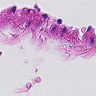
Metastatic tissue present: no